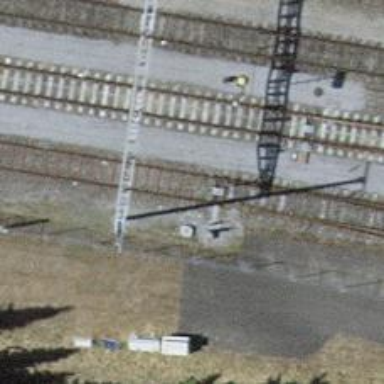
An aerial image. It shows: Railway switch.